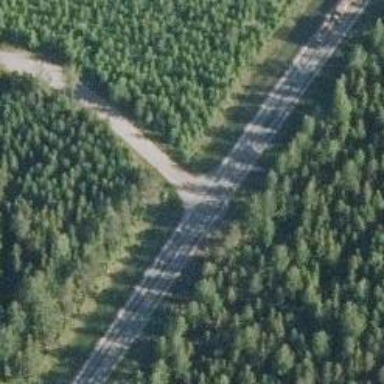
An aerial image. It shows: Primary road with asphalt surface.